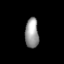
Tissue: lung
Cell type: Fibroblasts
Senescence score: 0.5961
Nuclear area (px): 401
Mean DAPI intensity: 151.574